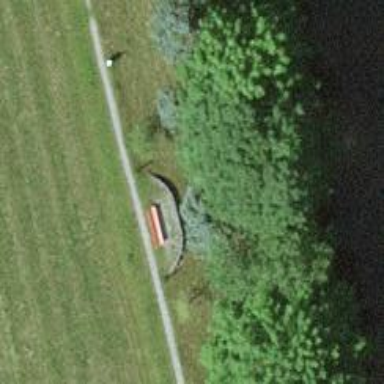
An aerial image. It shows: Red bench.